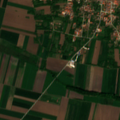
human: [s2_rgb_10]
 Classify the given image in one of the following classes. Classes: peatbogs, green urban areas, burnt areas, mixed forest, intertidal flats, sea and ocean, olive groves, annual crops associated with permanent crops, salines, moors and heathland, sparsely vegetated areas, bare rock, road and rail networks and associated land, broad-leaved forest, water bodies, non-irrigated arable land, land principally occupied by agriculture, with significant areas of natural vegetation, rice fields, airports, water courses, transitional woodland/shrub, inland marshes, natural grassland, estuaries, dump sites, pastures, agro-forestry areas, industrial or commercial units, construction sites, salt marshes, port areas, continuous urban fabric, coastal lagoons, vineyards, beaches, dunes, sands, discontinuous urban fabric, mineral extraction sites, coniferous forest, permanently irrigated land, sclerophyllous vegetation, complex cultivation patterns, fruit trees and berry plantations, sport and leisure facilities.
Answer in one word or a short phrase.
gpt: discontinuous urban fabric, non-irrigated arable land, land principally occupied by agriculture, with significant areas of natural vegetation